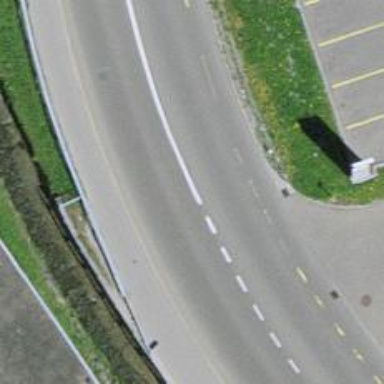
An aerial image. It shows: Asphalt road with primary highway designation. There is cycle lane on the left and cycle track on the right.